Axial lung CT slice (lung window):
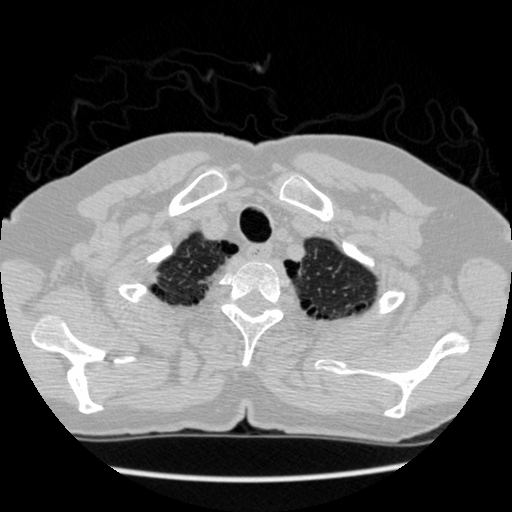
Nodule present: no